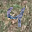
Label: 4